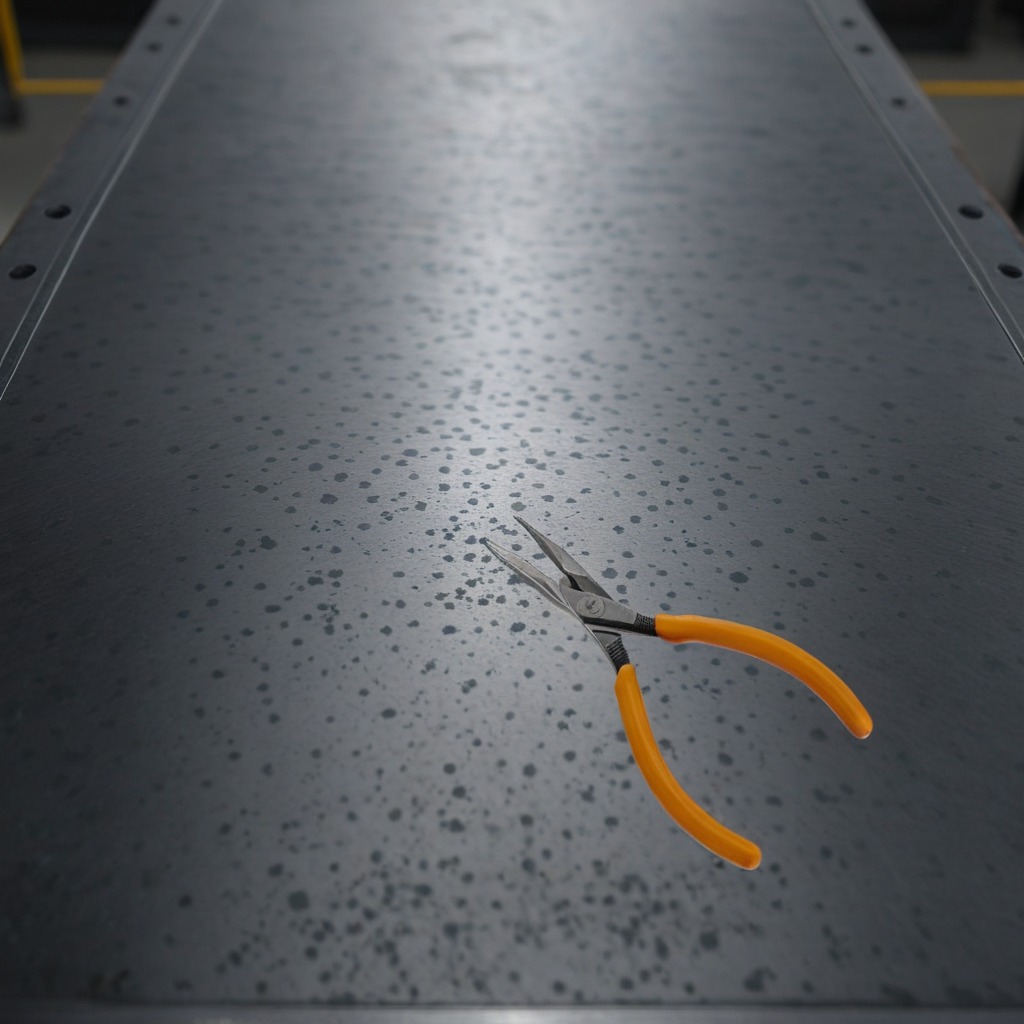
A plier lies on a cold steel table in a mining workshop gritty textures